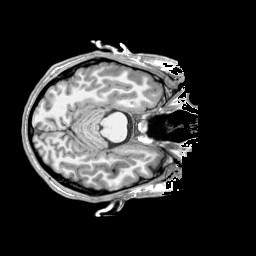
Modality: T1w
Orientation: coronal
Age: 27
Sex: male